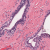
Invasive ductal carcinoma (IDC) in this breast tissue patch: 0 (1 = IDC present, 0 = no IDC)